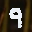
Label: 9